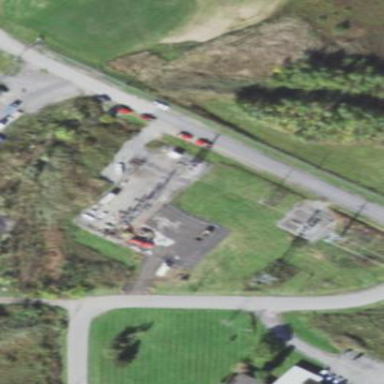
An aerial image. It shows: Substation at the transition level of the power grid.